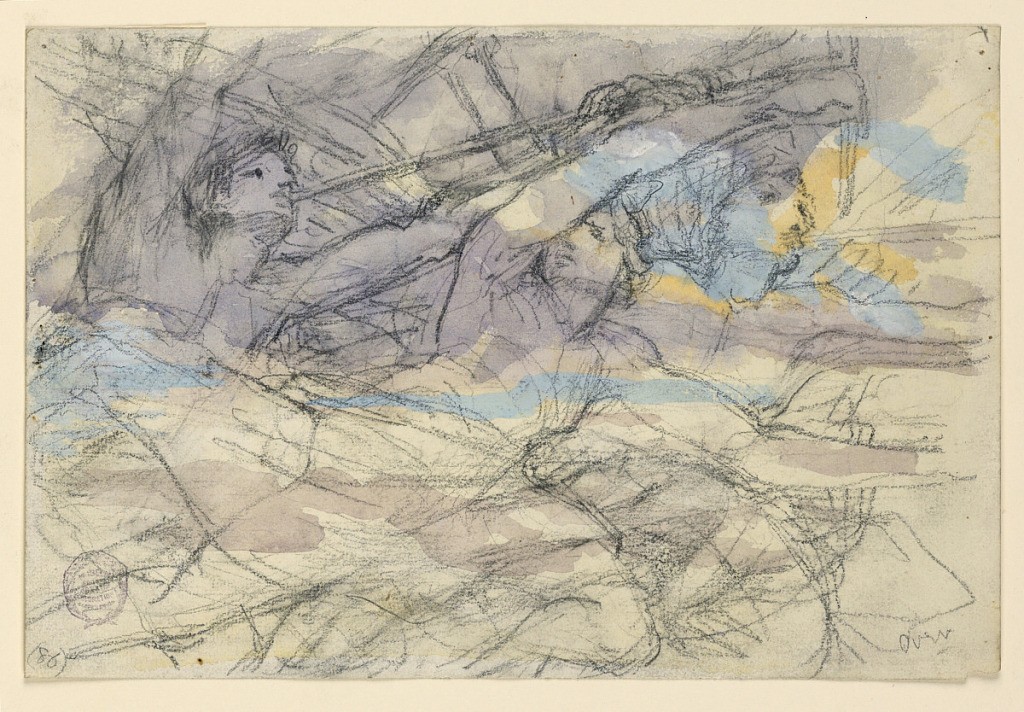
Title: Sketches for Two Angels and Faith
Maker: Francis Augustus Lathrop, American, 1849–1909
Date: ca. 1893
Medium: Brush and watercolor, graphite on paper
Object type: Drawing
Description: Three angels flying towards right, two of them blowing trumpets. Verso: three different poses for Faith seated on clouds. She holds a cross in her right arm in the outline sketch at left. Center right: she supports an open book with her right hand and holds a cross with her left hand.